Field crop: maize
Growth stage: 2
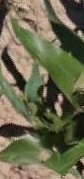
Species: maize